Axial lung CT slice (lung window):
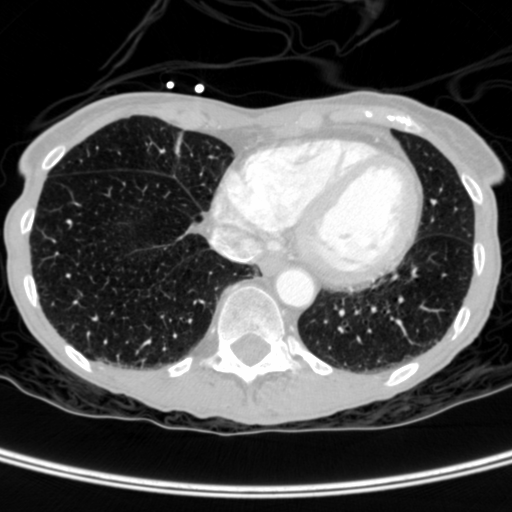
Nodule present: no